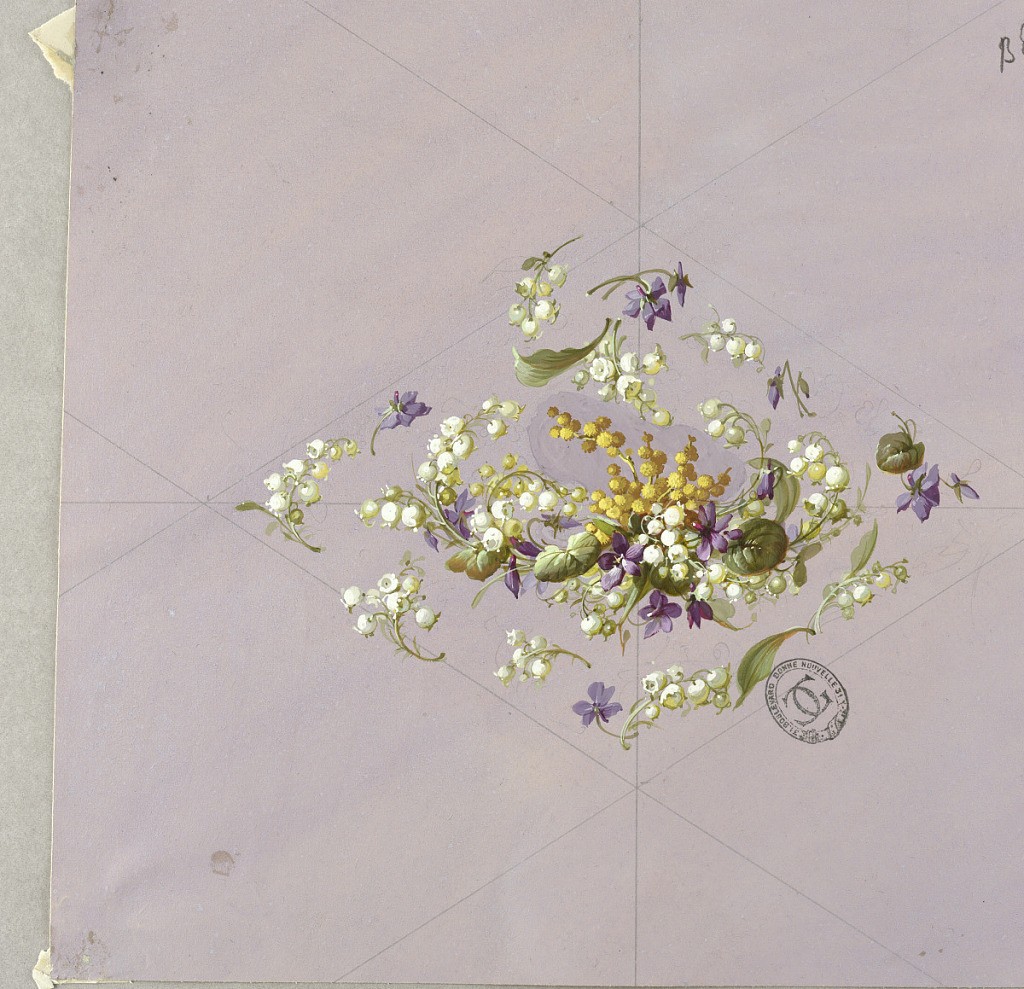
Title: Design for Wallpaper and Textiles: Flowers
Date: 19th century
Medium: Brush and gouache on gray paper
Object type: Drawing
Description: Horizontally-oriented diamond shape made of clusters of flowers and foliage at center of page. Cluster of purple, yellow, and white flowers and foliage at center of diamond, surrounded by purple and white flowers and foliage. Guidelines in graphite are visible on the page with the diamond bisected horizontally and vertically. On light lavender ground.